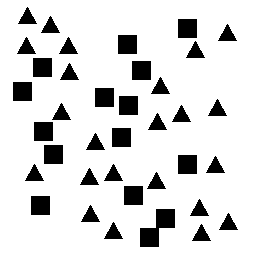
Squares: 15
Triangles: 23
Stars: 0
Total shapes: 38